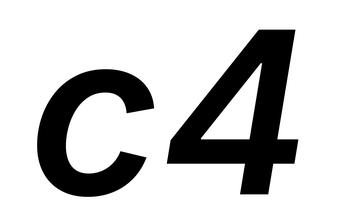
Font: Inter-Italic_SemiBold_Italic